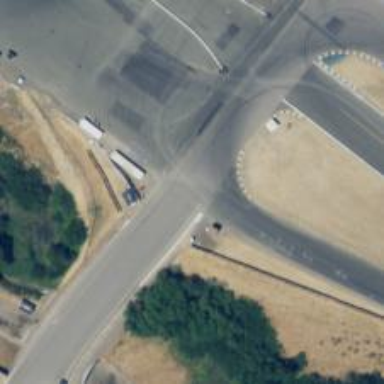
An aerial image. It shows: Motor sport raceway with asphalt surface.